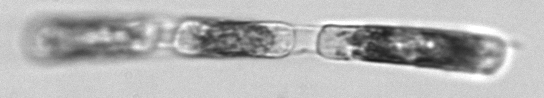
Label: Hemiaulus